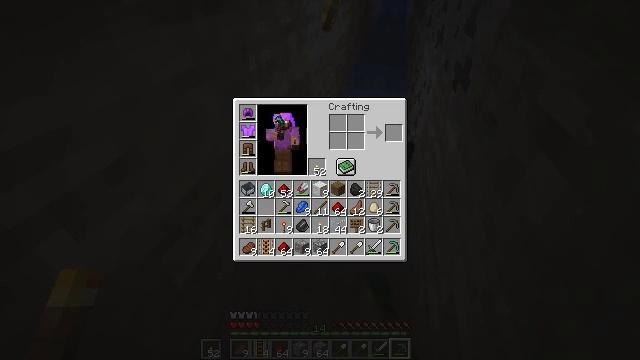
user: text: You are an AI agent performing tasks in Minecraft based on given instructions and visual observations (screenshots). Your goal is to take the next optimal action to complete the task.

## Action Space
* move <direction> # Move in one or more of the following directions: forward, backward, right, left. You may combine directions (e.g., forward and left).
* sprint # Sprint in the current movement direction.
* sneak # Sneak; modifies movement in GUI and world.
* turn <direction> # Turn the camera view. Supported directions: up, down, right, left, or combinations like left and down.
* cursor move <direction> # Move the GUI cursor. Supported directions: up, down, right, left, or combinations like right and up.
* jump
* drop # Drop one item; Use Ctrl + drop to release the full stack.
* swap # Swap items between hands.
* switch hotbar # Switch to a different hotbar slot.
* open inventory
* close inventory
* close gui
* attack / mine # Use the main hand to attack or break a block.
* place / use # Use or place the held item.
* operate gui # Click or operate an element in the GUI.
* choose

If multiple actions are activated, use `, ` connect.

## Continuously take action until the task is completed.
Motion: motion action
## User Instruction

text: Remove a spruce button from the inventory.
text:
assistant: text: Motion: no_op